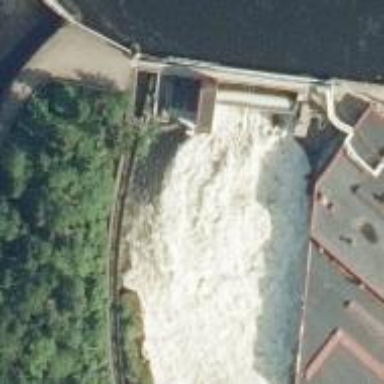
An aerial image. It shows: Dam across waterway.